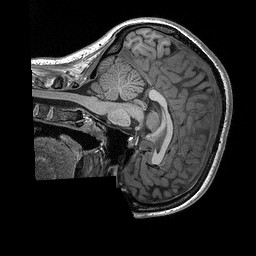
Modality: T1w
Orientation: sagittal
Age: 21
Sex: female
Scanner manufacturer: siemens
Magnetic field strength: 3 T
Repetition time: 2.3 s
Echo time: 0.00298 s